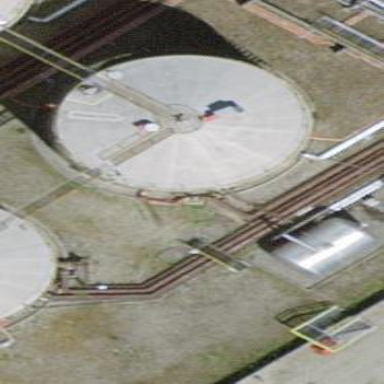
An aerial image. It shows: Storage tank which is man-made and housed in building.